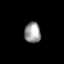
Tissue: lung
Cell type: Epithelial cells
Senescence score: 0.1955
Nuclear area (px): 337
Mean DAPI intensity: 150.154